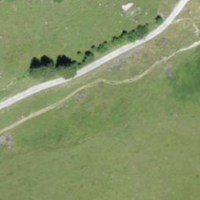
EUNIS habitat code: 14
Species observed at this site:
Pimpinella major
Plantago media
Saxifraga paniculata
Campanula glomerata